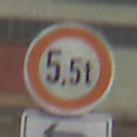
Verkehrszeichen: TatsaechlicheMasse
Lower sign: RichtungsangabeDurchPfeile2
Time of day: Midday
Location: Outdoor (Suburban)
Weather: PartlyCloudy
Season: NotSpecified
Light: Natural